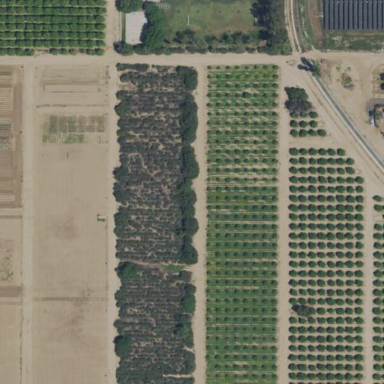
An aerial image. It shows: Orchard.